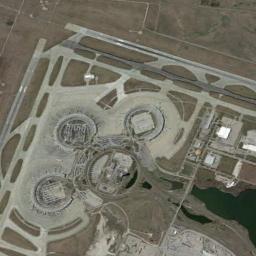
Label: airport